Question: Friends,
My question is why Firefox adds additional pixel (padding) below the box if I use display: inline-block?
Let's see what we have here: <URL>
HTML - Two perfectly same elements.
'''
<div class="wrap">
<section class="ib">Hello world</section>
<section class="il">Hello world</section>
</div>
'''
CSS - Everything is the same, but our first section is and second one is .
'''
.wrap { font-size: 0; }
.ib { display: inline-block; }
.il { display: inline; margin-left: 10px; }
section {
background: #000; border-radius: 3px; color: #fff; font-size: 11px; font-family: Sans-serif;
padding: 3px 5px;
}
'''
And here's our 1px padding:
display: inline-block; vs display: inline;

Is is just rendering glitch (cause it's only happens in firefox) or I'm misinformed about 's behavior?
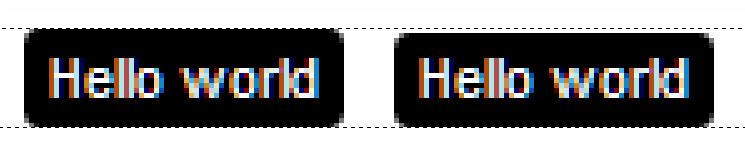
Answer: Perhaps the answer is already explained here in <URL>
I will like to clear the difference..
If the element is with style 'display:inline' the style restricts the object in 'line-height'.
But, when 'block' comes with 'inline' the behavior of the same changes.
It is inline but with block it will expand to the possible height or width available.
For a change. select the text in both the box, you will see the second box is selecting out of the box. that is of 'line-height' which is restricted by inline but with inline-block it will grow with 'overflow' caused by 'padding' + 'line-height'
I think this will clear most of the doubts, please refer the old post for more details.